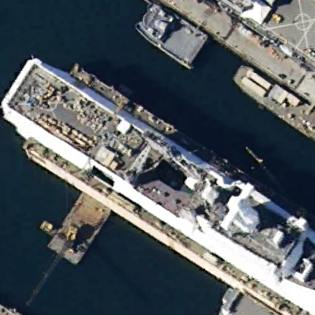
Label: combat